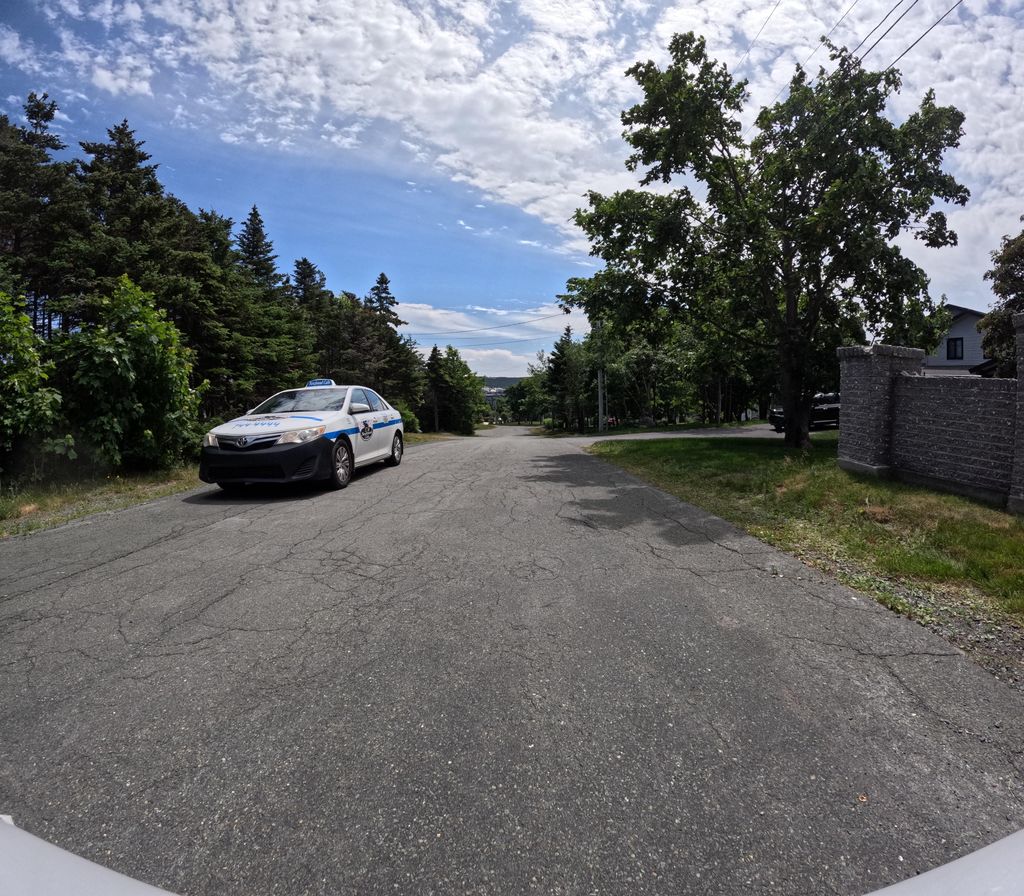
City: st_johns